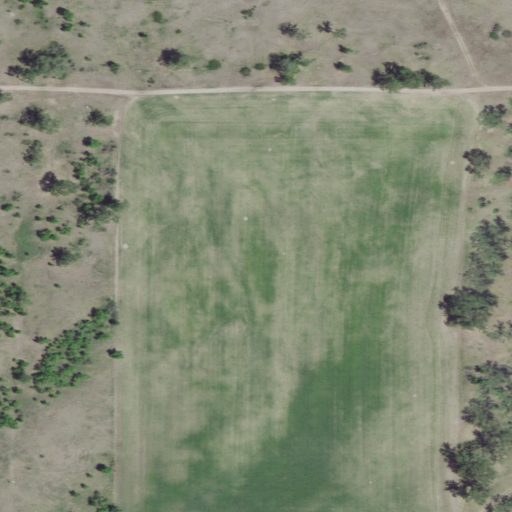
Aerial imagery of island in Montana named White Shield Island containing herbaceous wetlands, cultivated crops, woody wetlands, and grassland